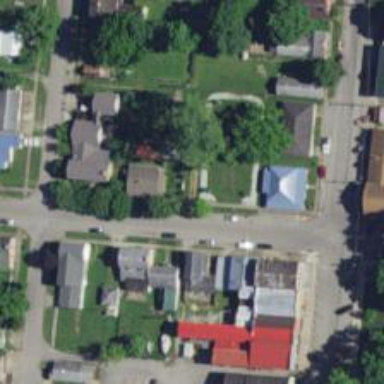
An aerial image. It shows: Alley classified as service road.